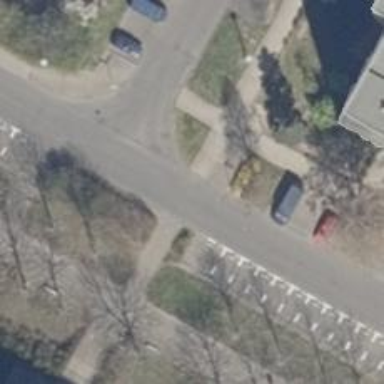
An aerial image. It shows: Footway with concrete surface.